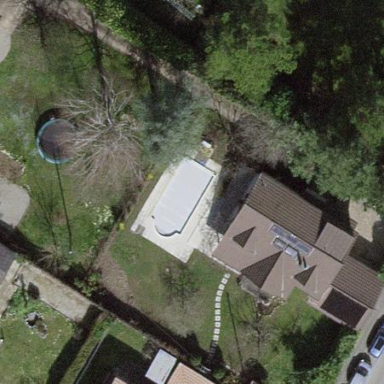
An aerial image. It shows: Garden surrounded by fence.